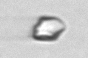
Label: detritus_transparent